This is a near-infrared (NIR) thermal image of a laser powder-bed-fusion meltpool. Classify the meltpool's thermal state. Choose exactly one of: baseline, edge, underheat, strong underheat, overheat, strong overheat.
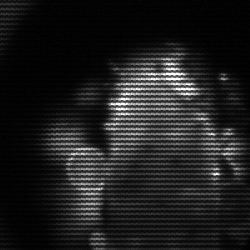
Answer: strong underheat